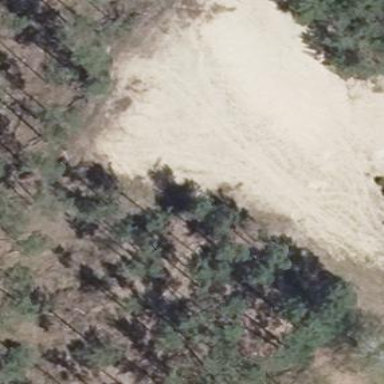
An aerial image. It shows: Natural area covered with sand.